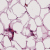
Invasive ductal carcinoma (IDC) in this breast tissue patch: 0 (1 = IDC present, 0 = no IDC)